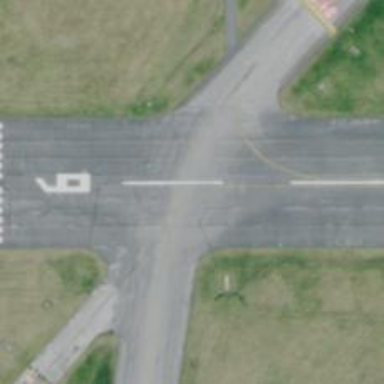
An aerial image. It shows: Image of taxiway at airport.